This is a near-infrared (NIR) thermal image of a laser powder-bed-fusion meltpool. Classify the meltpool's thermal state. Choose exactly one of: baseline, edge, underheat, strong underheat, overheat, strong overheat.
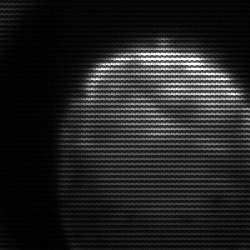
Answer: edge